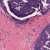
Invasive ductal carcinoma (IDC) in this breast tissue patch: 0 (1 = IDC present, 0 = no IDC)